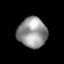
Tissue: lung
Cell type: Others
Senescence score: 0.1235
Nuclear area (px): 860
Mean DAPI intensity: 149.306